Chest X-ray:
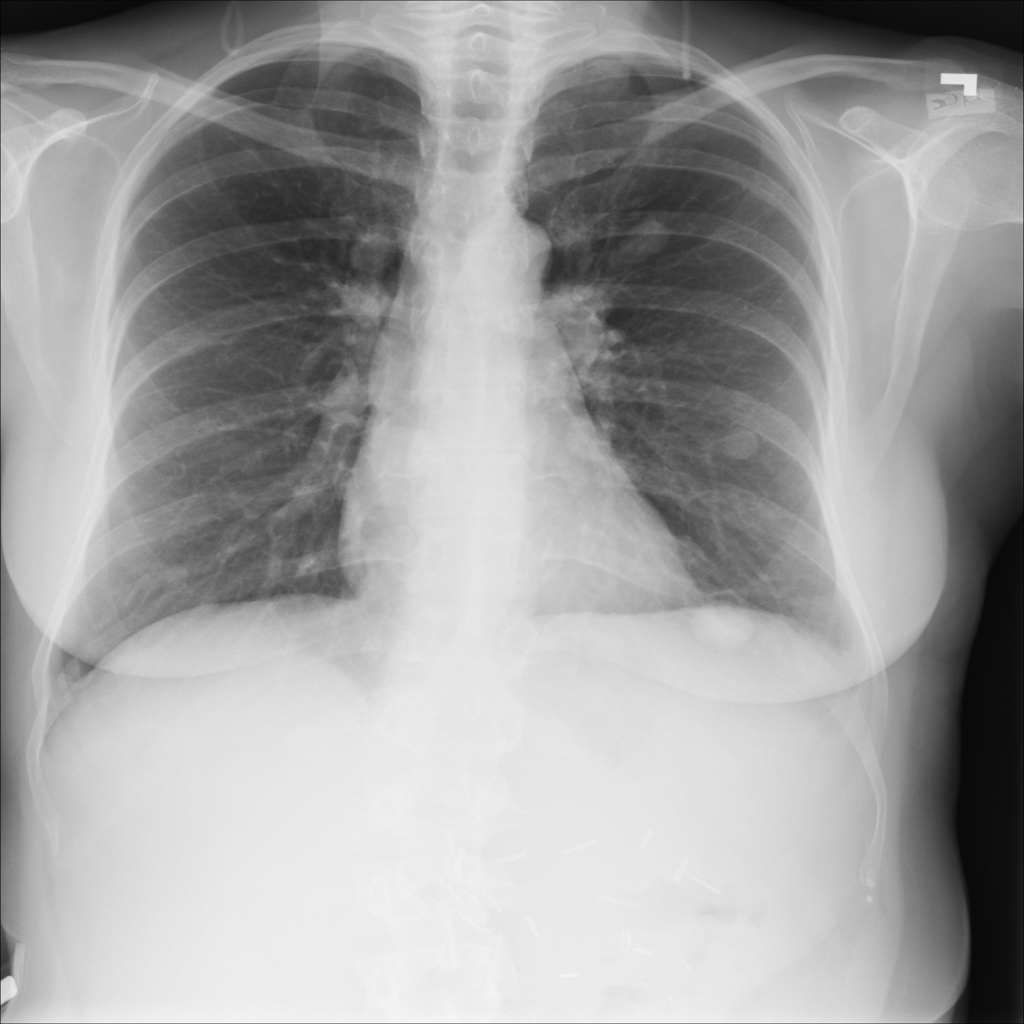
Findings: Nodule
No abnormal finding: no